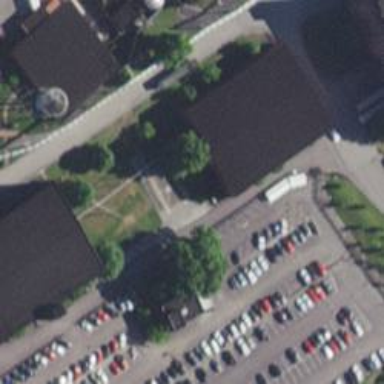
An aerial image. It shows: Building with gabled black roof.